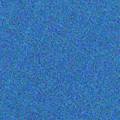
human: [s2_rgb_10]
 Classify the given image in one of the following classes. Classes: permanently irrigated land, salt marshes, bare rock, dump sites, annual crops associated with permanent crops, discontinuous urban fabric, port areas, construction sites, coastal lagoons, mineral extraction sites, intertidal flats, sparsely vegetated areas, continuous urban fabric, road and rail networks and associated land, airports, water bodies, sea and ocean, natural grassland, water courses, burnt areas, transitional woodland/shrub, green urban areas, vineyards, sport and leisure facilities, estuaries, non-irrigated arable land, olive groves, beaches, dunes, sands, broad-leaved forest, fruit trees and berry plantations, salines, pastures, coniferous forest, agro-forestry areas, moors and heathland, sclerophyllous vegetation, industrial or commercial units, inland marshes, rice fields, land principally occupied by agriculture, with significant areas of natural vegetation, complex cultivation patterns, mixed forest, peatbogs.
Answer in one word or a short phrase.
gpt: sea and ocean